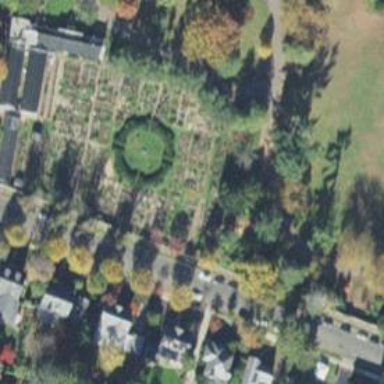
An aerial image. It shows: Allotments area.